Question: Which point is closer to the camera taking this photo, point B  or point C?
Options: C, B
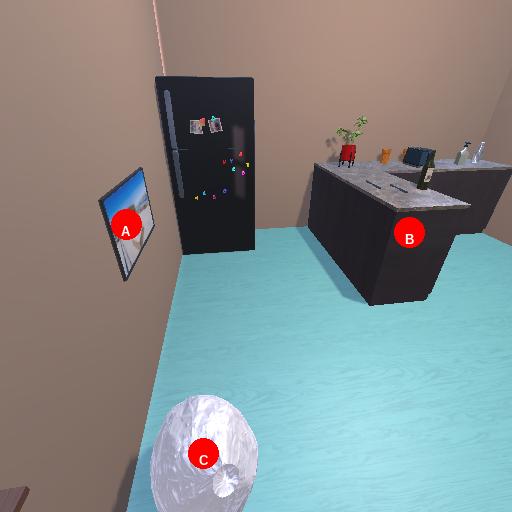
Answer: C